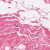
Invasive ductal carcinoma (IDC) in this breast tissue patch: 0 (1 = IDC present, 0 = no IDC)